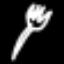
Label: fork